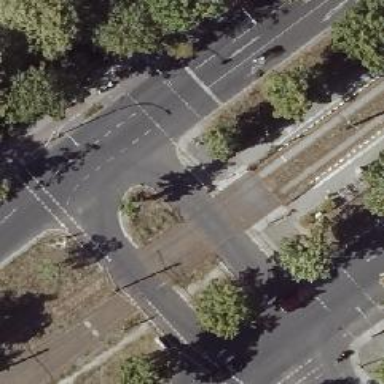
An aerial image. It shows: Tram crossing with traffic signals.